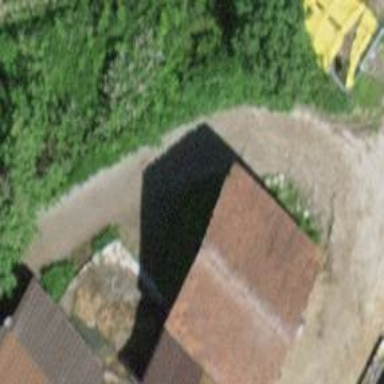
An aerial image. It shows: Barn.